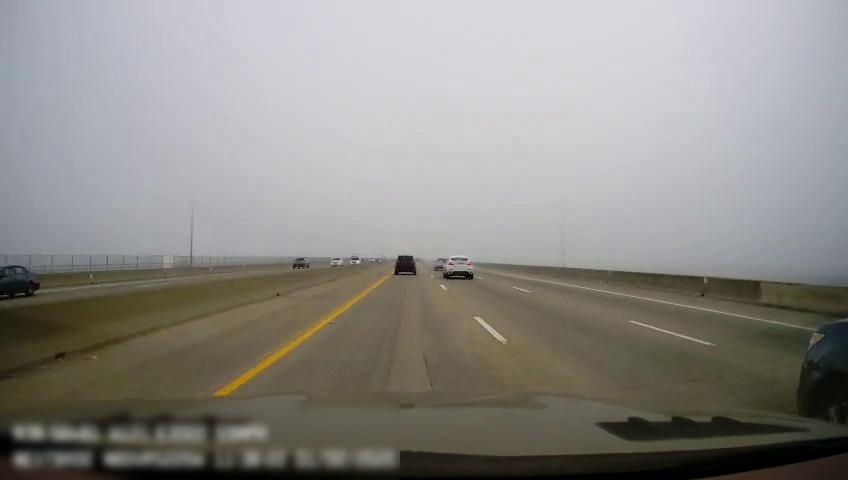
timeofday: Day
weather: Cloudy
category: Drivable Space
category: Drivable Space
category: Vehicles | Car
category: Vehicles | SUV
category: Vehicles | SUV
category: Vehicles | SUV
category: Vehicles | SUV
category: Vehicles | SUV
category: Vehicles | SUV
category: Vehicles | SUV
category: Lanes | Current Lane
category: Lanes | Current Lane
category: Lanes | Alternate Lane
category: Lanes | Alternate Lane
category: Lanes | Alternate Lane
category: Lanes | Opposite Lane
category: Lanes | Opposite Lane